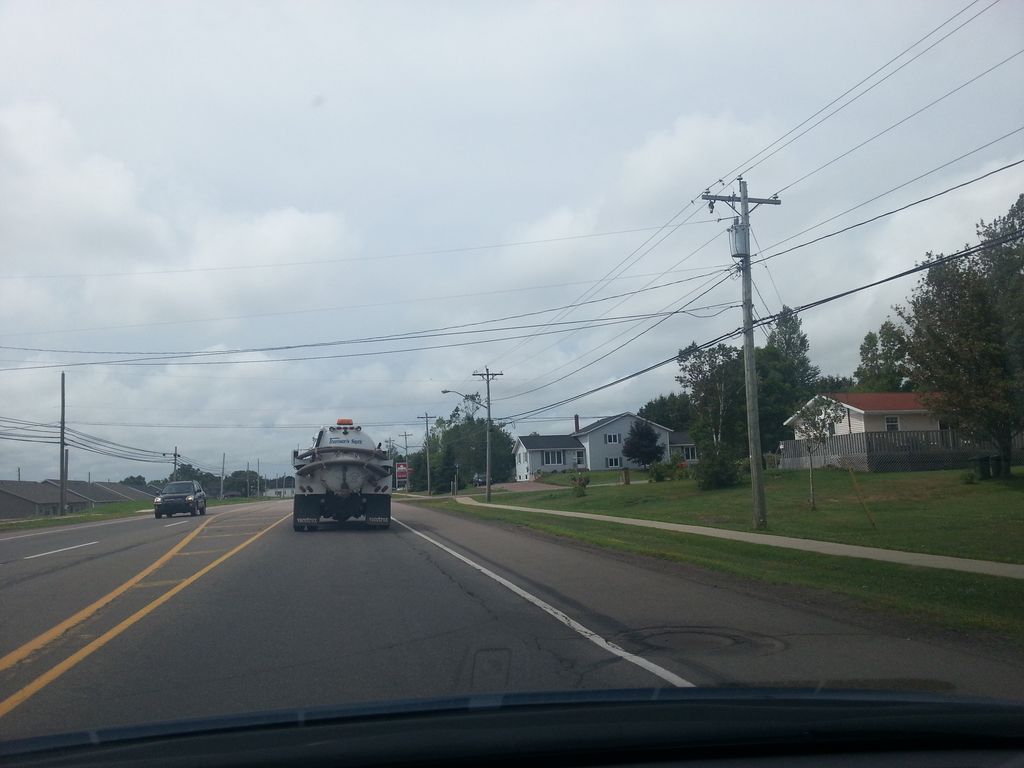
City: charlottetown